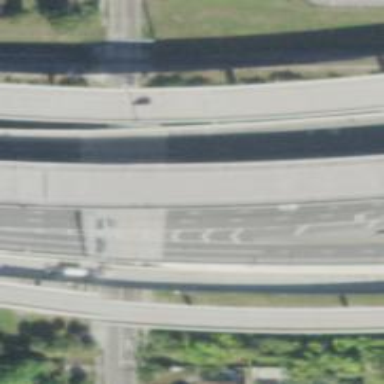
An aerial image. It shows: Bridge over motorway_link.